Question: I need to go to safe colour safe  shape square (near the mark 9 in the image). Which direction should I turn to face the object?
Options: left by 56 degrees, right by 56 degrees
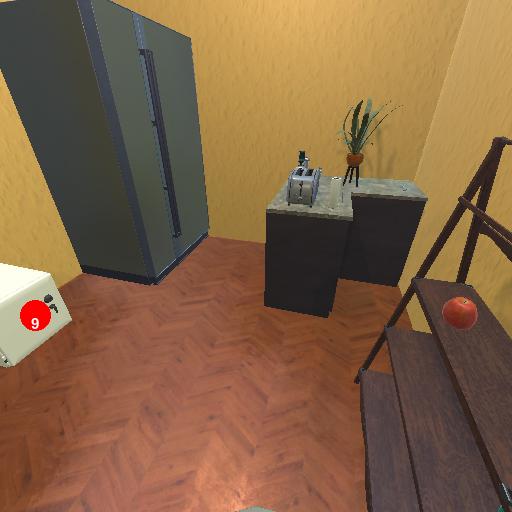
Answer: left by 56 degrees